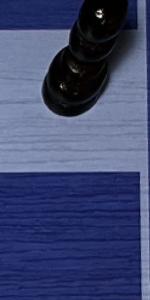
Label: Empty